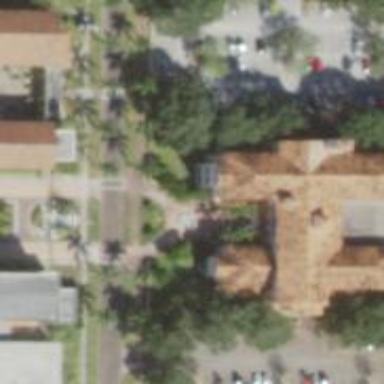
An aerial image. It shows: College building.